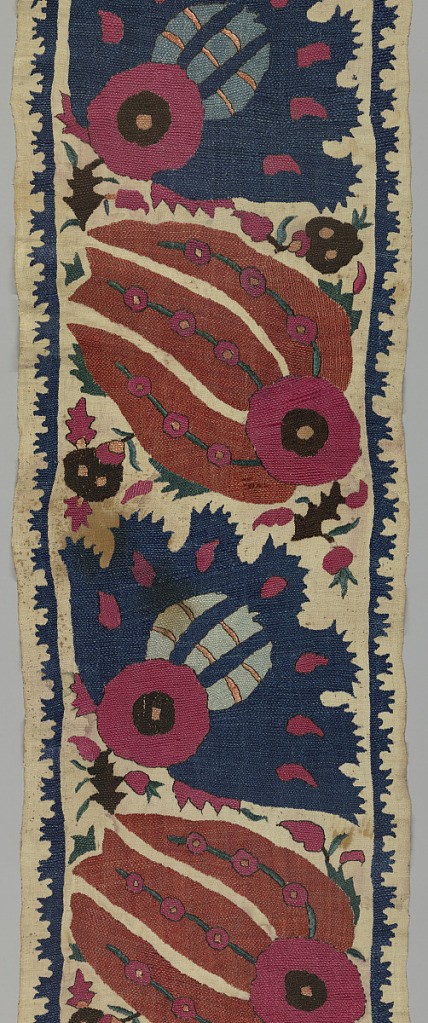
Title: Band
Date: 18th–19th century
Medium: silk embroidery on linen foundation Technique: embroidered in bokhara couching stitch on plain weave
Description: Wide border of heavy linen embroidered in two shades of red, blue, green and black. Large, bold pattern of tulips alternating with heavily drawn palmette.